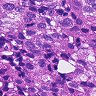
Metastatic tissue present: yes